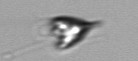
Label: Pyramimonas_longicauda